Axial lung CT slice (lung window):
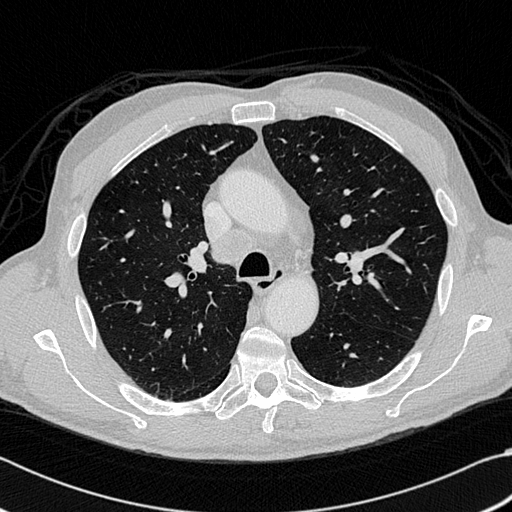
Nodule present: no